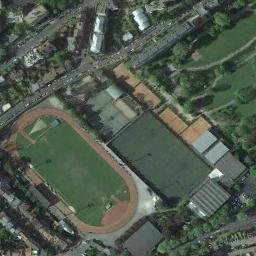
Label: ground_track_field